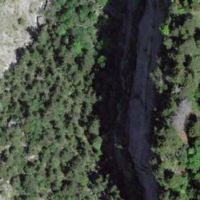
EUNIS habitat code: 44
Species observed at this site:
Cephalanthera longifolia
Cypripedium calceolus